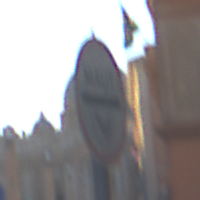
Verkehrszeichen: MautflichtigeStrecke
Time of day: SunriseSunset
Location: Outdoor (Urban)
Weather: Clear
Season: NotSpecified
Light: Natural